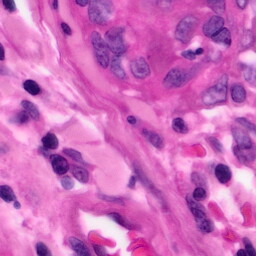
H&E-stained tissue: Pancreatic